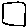
Label: square